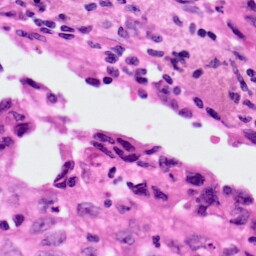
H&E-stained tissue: Lung